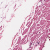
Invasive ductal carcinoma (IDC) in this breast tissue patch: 0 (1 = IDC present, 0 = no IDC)